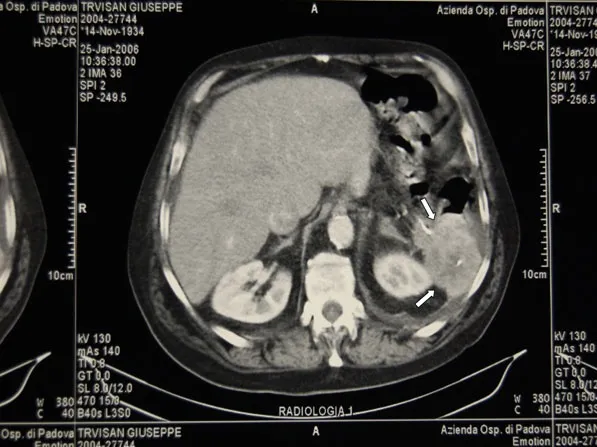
CT scan demonstrating a bulk in splenic area of about 8 cm in diameter and infiltrating pancreatic tail with adhesions to left diaphragm, left colic flexure and left kidney fascia.
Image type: radiology (ct)